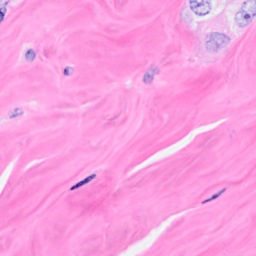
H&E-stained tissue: Breast